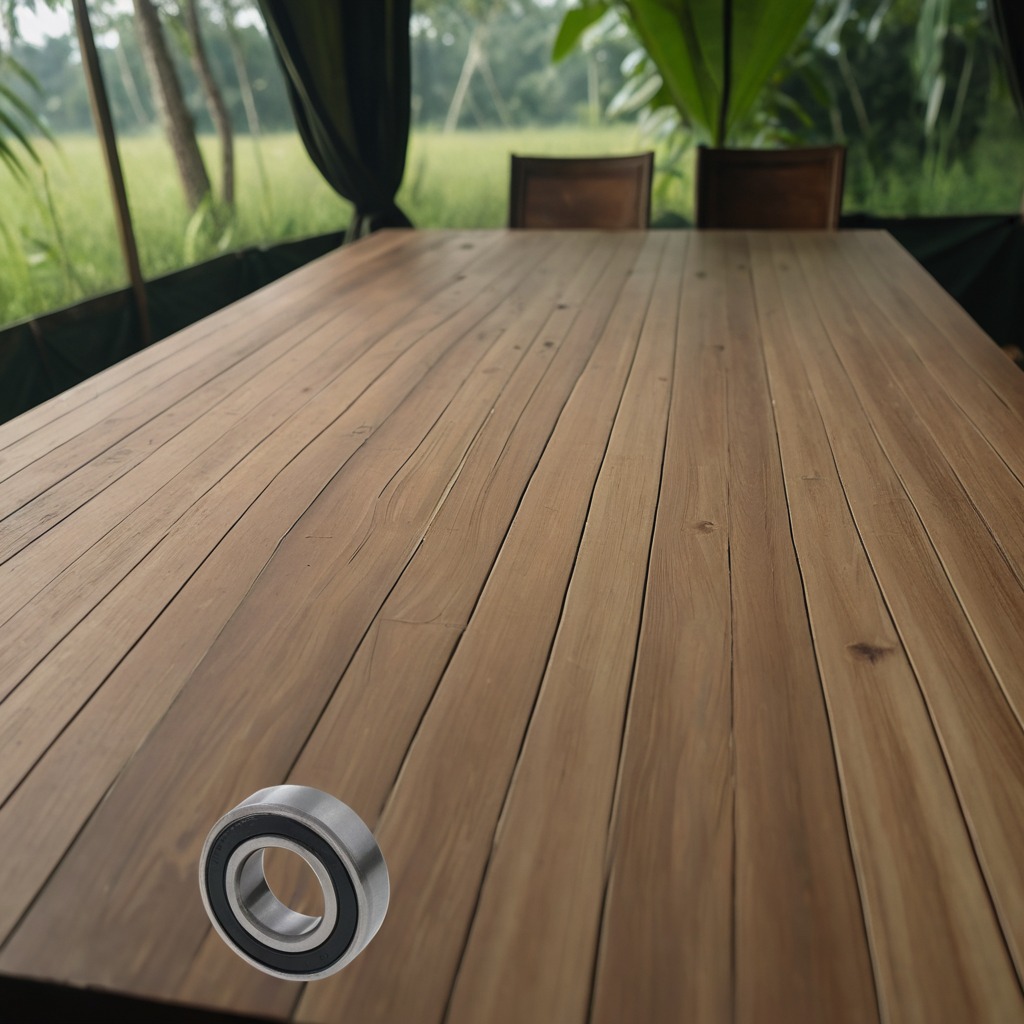
A metal ball bearing is lying on the wooden table.